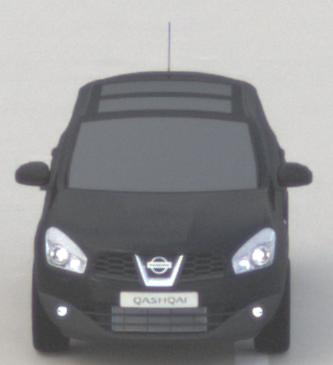
Make: Nissan
Model: Qashqai 1.6
Detailed model: Qashqai (J10)
Model produced from: 2010/03
Model produced until: 2010/08
Doors: 5
Color: black
Road condition: dry road
Daytime: midday
Contrast: low contrast